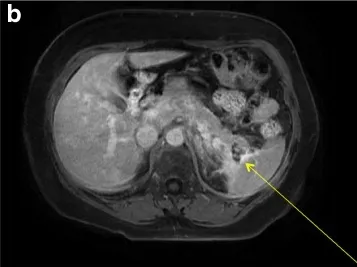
T2 weighted single shot fast spin echo axial MRI displaying a mass in the pancreatic tail (yellow arrow). Axial LAVA 5 min delay MRI displaying presence of a cystic mass in the pancreatic tail and peripheral postenhancement (yellow arrow). MRI, magnetic resonance imaging.
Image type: radiology (mri)